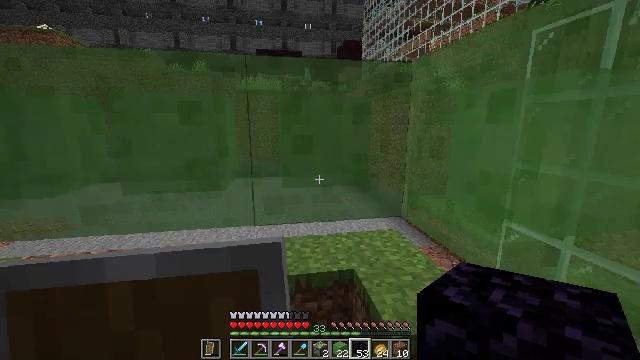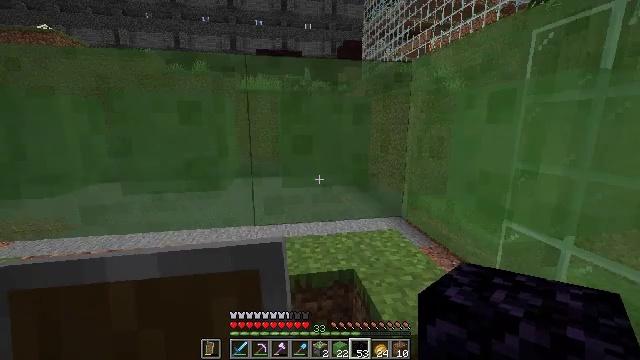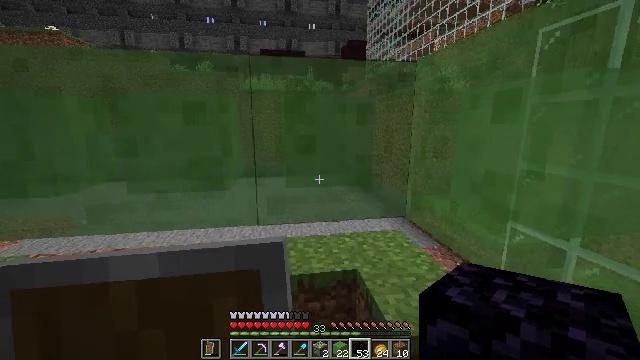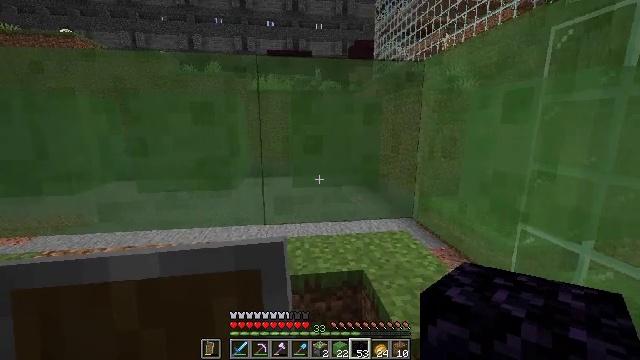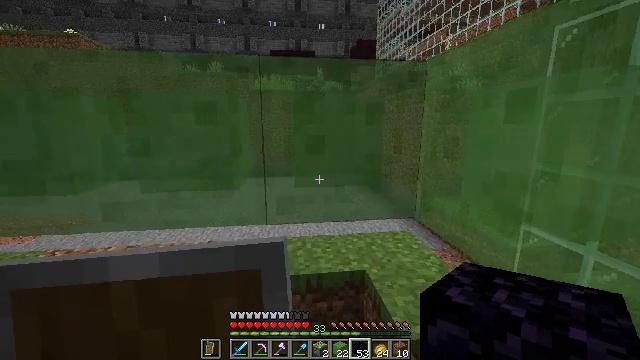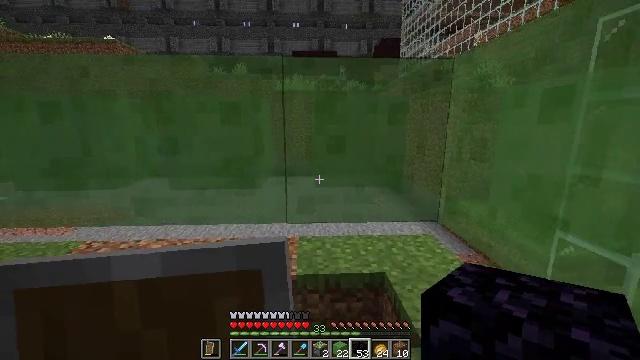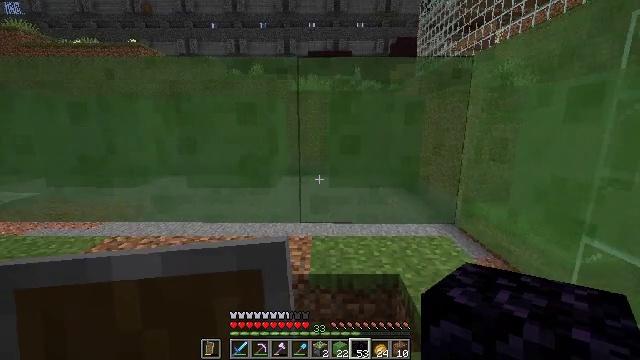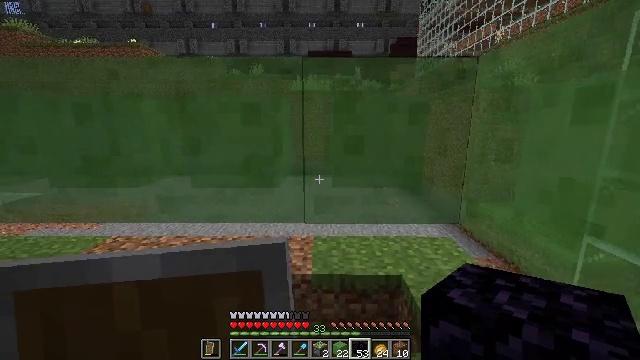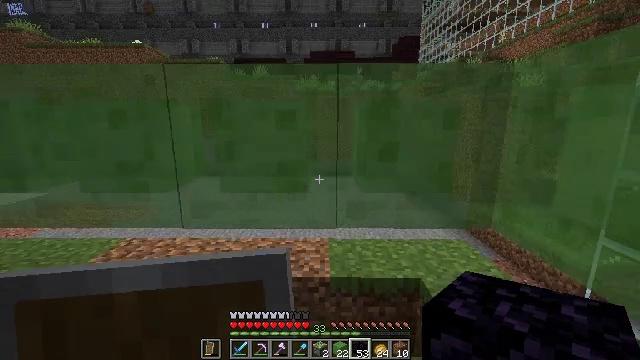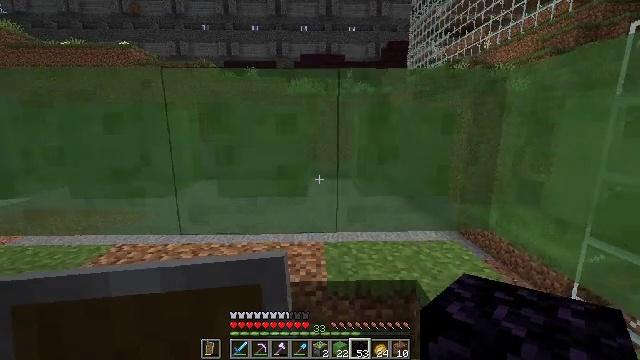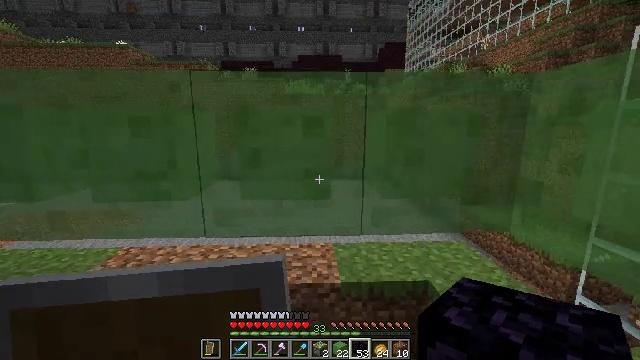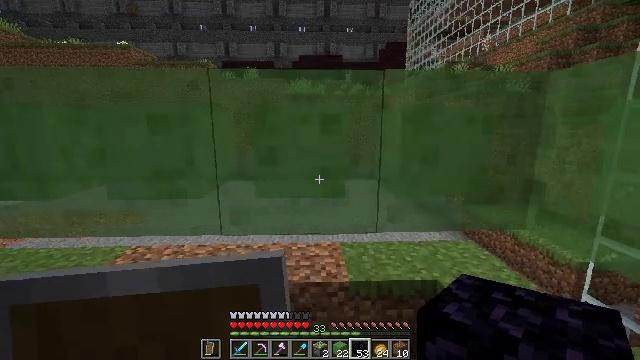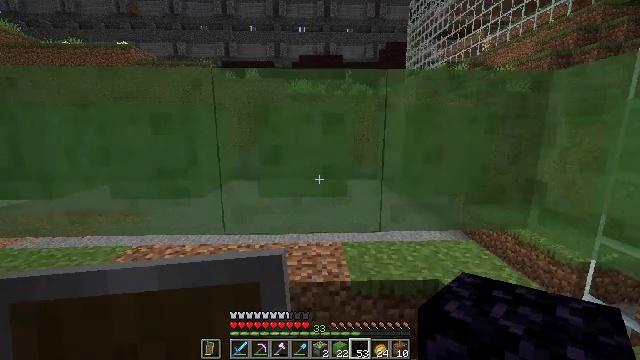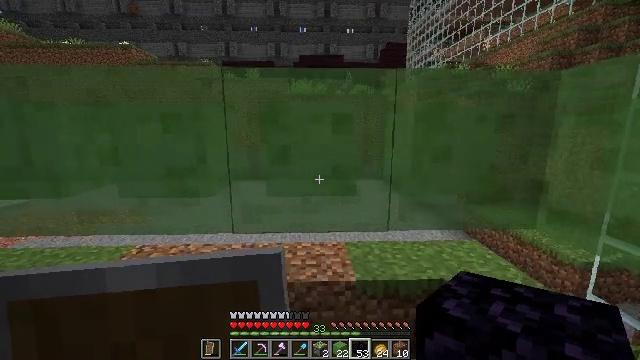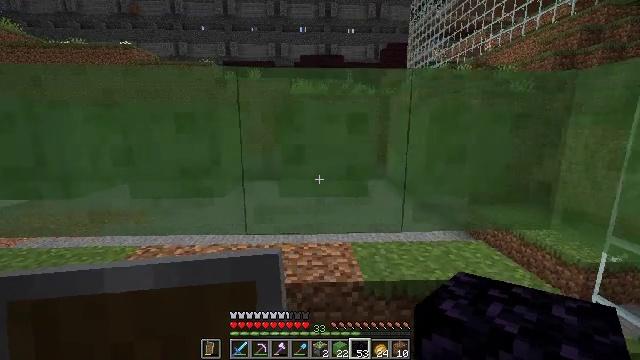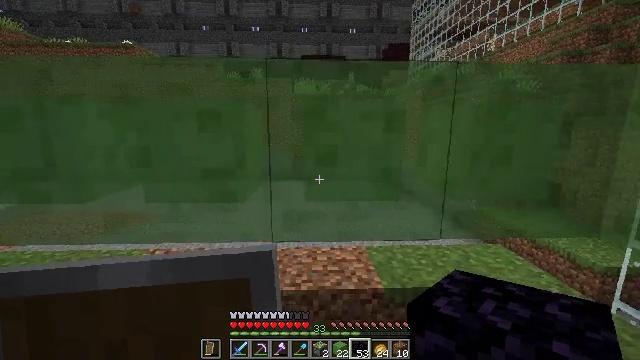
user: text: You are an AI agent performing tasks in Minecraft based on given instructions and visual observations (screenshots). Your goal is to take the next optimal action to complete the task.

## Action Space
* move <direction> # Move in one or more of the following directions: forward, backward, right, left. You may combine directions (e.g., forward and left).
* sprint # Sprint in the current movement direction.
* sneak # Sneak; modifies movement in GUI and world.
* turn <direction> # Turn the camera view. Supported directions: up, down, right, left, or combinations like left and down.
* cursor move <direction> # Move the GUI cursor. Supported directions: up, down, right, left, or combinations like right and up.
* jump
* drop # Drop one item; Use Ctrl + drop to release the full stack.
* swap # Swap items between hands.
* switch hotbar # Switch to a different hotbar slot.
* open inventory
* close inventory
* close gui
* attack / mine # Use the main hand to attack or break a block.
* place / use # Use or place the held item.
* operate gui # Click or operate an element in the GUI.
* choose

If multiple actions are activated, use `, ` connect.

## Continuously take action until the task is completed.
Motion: motion action
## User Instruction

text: Attack the slime block to pick it up.
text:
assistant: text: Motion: no_op
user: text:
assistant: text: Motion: no_op
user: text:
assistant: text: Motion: turn left
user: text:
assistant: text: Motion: no_op
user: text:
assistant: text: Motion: turn left
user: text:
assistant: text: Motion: turn left
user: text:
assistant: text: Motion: move left
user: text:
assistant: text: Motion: move left
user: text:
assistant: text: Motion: move left, turn right
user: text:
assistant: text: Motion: no_op
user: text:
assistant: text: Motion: no_op
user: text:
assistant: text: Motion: no_op
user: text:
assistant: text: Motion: move left
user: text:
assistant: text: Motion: move forward and move left
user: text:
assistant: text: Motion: move forward and move left
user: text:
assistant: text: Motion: no_op
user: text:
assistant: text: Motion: no_op
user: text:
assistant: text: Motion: no_op
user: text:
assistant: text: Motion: no_op
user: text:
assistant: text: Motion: no_op
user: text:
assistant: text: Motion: no_op
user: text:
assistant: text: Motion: no_op
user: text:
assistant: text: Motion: no_op
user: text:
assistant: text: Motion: move left
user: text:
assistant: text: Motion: move left
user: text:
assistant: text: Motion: move left
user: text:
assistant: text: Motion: no_op
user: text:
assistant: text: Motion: no_op
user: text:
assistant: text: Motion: no_op
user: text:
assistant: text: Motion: move left